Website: apple
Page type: billing-address
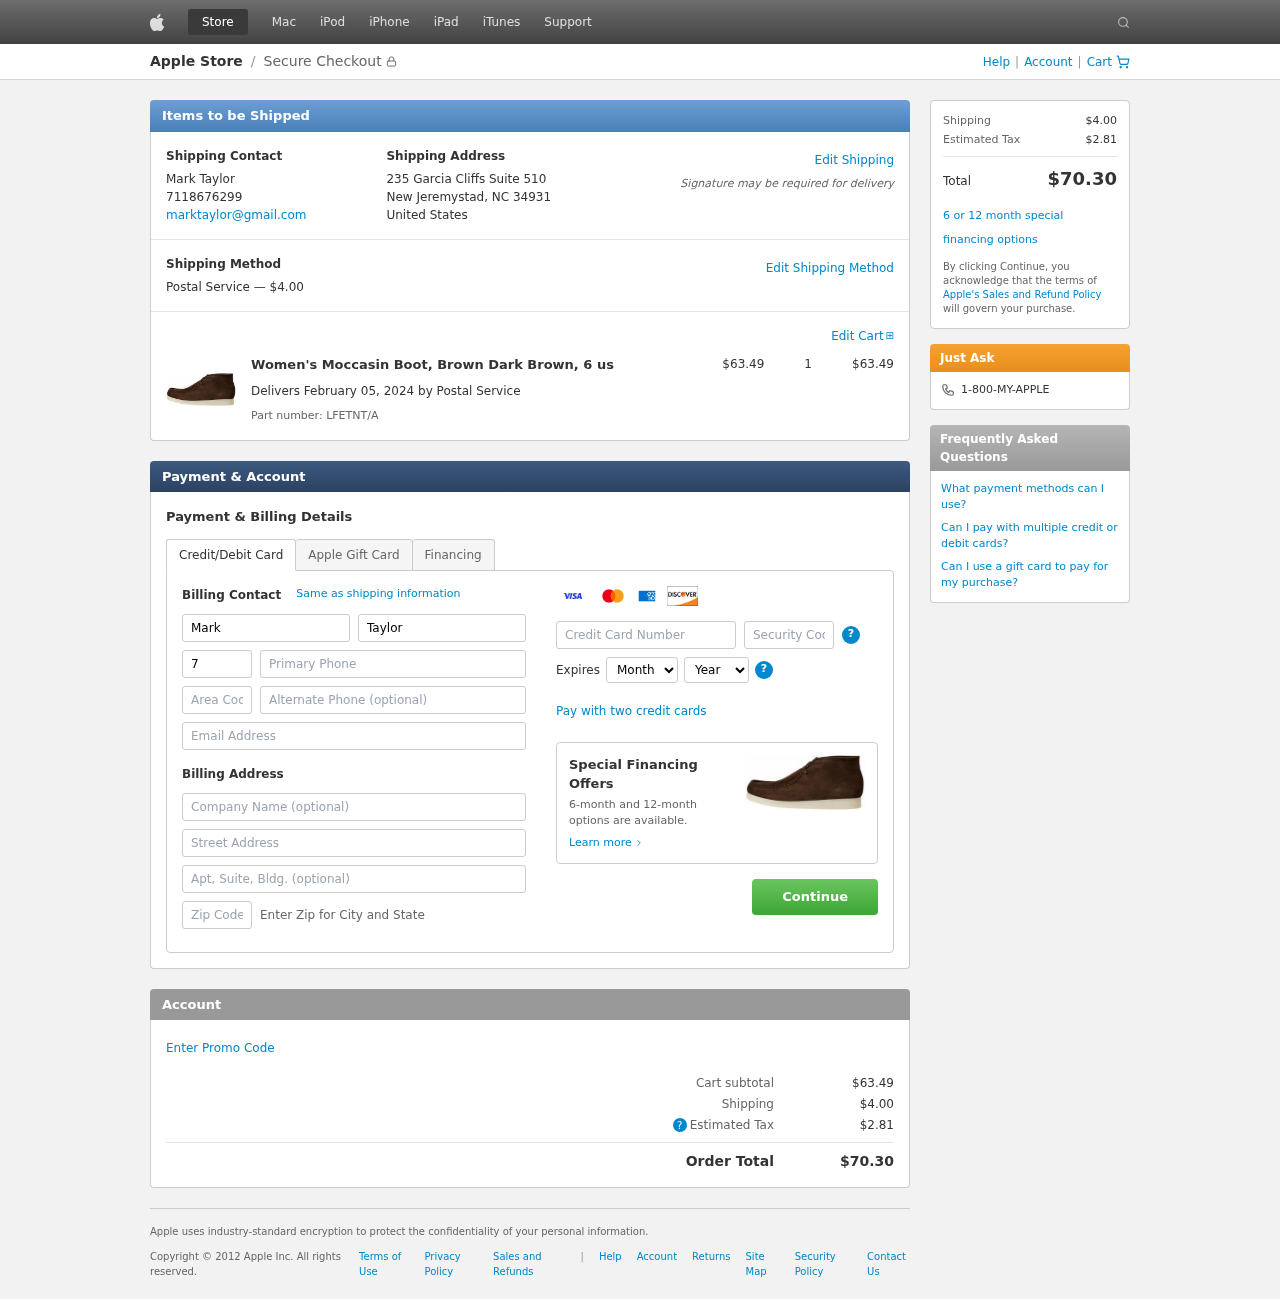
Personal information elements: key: PII_CARD_CVV
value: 944
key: PII_CARD_EXPIRY_MONTH
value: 02
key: PII_CARD_EXPIRY_YEAR
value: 27
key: PII_CARD_NUMBER
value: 4087 5552 4096 0402
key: PII_CITY_STATE_ZIP
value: New Jeremystad, NC 34931
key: PII_COMPANY
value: Young, Perkins and Clark
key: PII_COUNTRY
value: United States
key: PII_EMAIL
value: marktaylor@gmail.com
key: PII_FIRSTNAME
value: Mark
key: PII_FULLNAME
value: Mark Taylor
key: PII_LASTNAME
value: Taylor
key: PII_PHONE
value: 7118676299
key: PII_PHONE_AREA
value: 711
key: PII_STREET
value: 235 Garcia Cliffs Suite 510
Product elements: key: PRODUCT1_NAME
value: Women's Moccasin Boot, Brown Dark Brown, 6 us
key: PRODUCT1_PRICE
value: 63.49
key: PRODUCT1_QUANTITY
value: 1
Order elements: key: ORDER_SHIPPING_COST
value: $4.00
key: ORDER_SUBTOTAL
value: $63.49
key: ORDER_DELIVERY_DATE
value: February 05, 2024
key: ORDER_PART_NUMBER
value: LFETNT/A
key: ORDER_TAX
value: $2.81
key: ORDER_TOTAL
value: $70.30